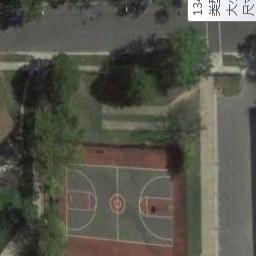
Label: basketball_court